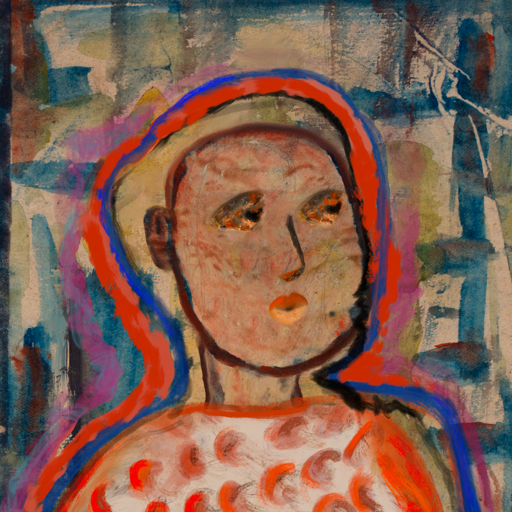
Background: Orphan, Head And Neck Side: Orphan, Face Side: Gypsy_Queen, Bust: Rupkatha, Hair Side: Experience, Head Accessory: Blank, Second Necklace: Blank, Necklace: Blank, Baby: Blank